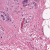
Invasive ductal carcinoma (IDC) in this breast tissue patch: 1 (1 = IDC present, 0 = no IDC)